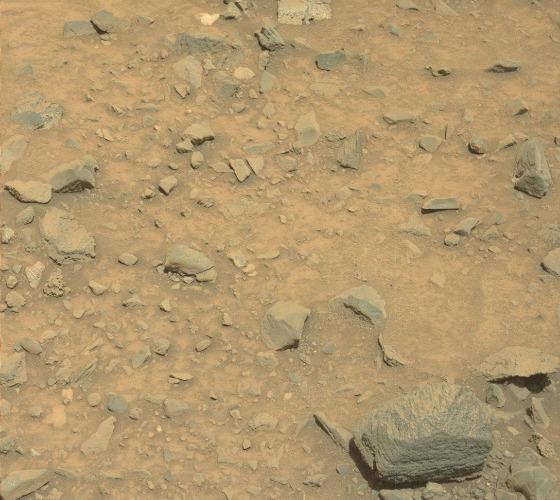
Terrain classes present: Bedrock, Gravel / Sand / Soil, Rock, Shadow